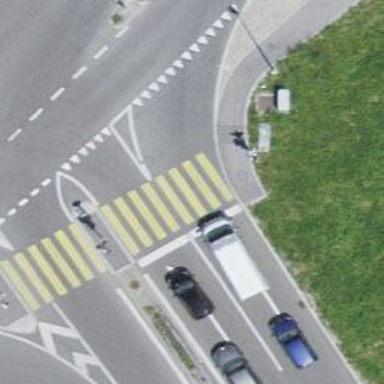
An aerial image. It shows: Crossing with traffic signals.